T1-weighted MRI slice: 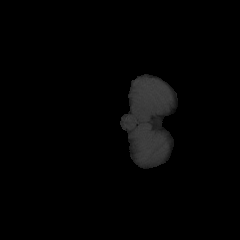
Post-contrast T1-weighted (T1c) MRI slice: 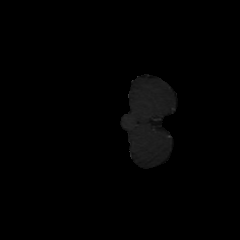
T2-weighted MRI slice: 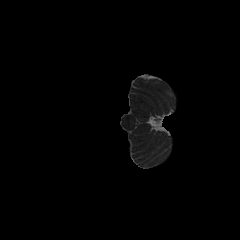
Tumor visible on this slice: no